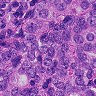
Metastatic tissue present: yes